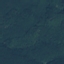
Land use / land cover: Forest